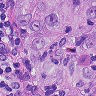
Metastatic tissue present: yes